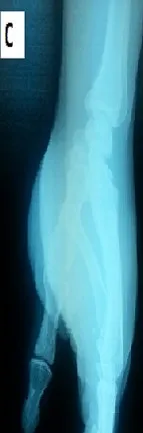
Lateral X-rays showing radiopalmar dislocation of the fifth carpometacarpal joint.
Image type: radiology (x_ray)